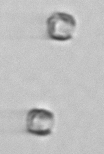
Label: Thalassiosira_sp_aff_mala